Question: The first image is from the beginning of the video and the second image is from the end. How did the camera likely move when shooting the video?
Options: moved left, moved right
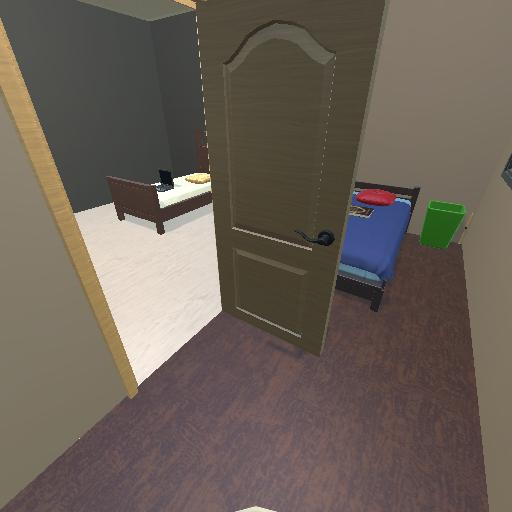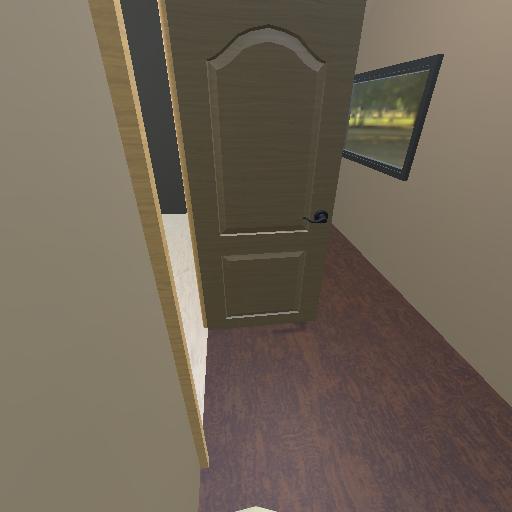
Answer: moved left